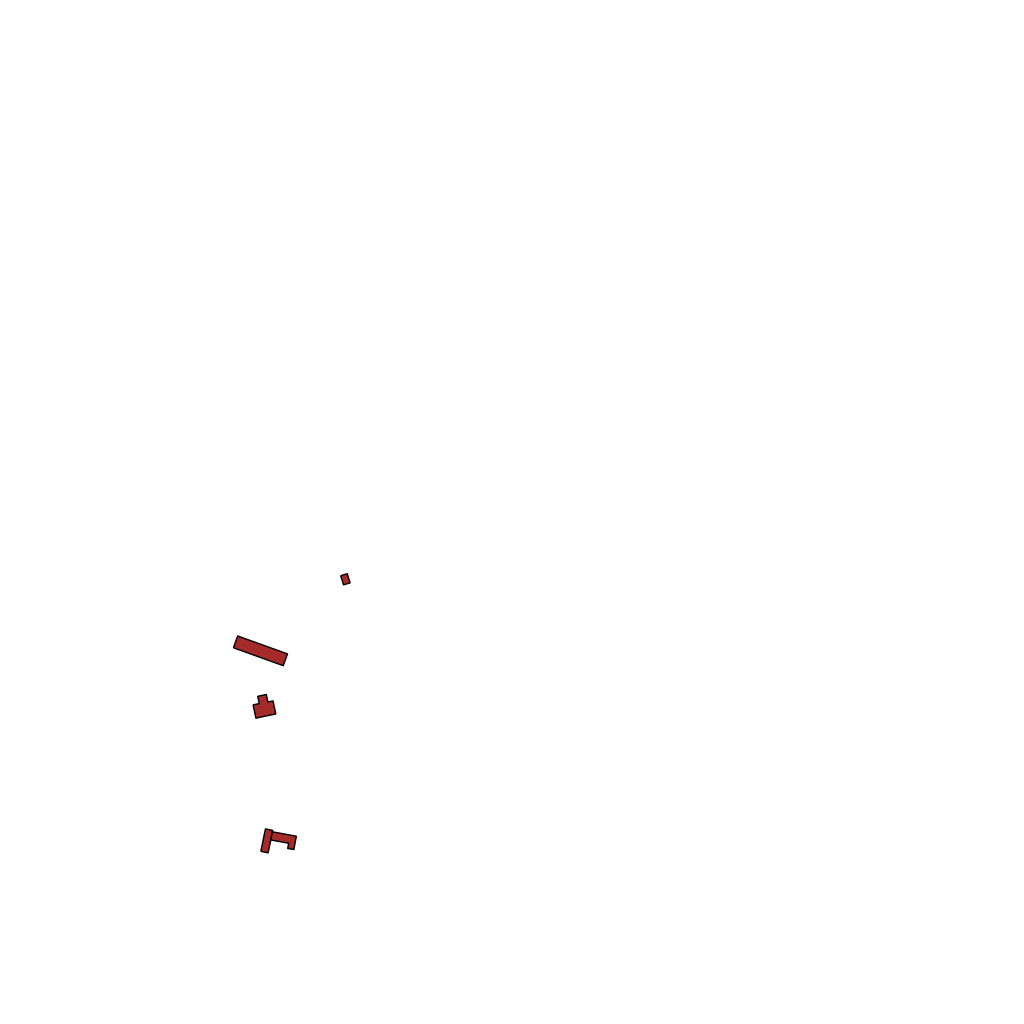
Tags: overhead vector_map, industrial, recreation, residential, individual_rise, density_1, Facility, 1.0 km²